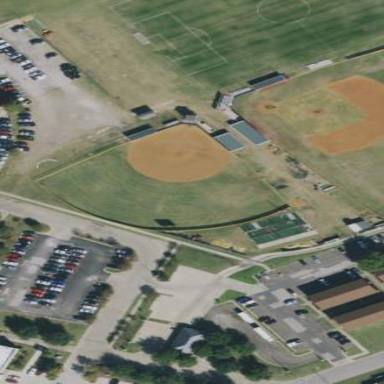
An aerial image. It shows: Softball pitch for leisure sports.